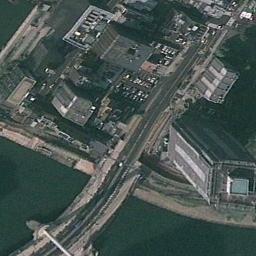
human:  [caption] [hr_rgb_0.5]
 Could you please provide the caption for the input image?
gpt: The commercial area is next to a river .

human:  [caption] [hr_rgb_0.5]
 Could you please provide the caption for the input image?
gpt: There are three trees in the picture .

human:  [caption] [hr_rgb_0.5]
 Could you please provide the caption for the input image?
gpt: A commercial area with lots of buildings of different heights is next to the waters and a road through the commercial area extends above the waters .

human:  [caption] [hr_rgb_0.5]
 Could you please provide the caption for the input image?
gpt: In a commercial area there are several tall buildings of different shapes and several roads with many cars  There is a river beside the buildings .

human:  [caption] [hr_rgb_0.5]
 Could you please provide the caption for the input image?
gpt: A flyover toward a commercial area .